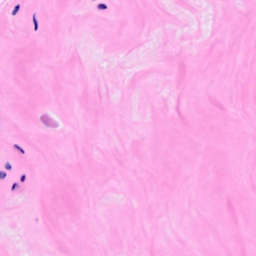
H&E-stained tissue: Breast